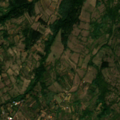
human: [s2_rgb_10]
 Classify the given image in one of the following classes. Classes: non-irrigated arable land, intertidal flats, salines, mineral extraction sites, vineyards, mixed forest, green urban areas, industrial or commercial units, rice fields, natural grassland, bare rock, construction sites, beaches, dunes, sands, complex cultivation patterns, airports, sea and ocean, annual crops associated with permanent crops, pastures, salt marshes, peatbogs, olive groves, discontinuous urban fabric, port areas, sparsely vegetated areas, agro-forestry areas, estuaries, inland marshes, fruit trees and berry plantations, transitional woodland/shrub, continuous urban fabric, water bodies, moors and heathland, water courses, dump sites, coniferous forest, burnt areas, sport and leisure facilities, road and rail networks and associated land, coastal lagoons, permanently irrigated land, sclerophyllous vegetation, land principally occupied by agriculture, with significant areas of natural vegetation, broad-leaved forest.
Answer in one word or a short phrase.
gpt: complex cultivation patterns, land principally occupied by agriculture, with significant areas of natural vegetation, transitional woodland/shrub